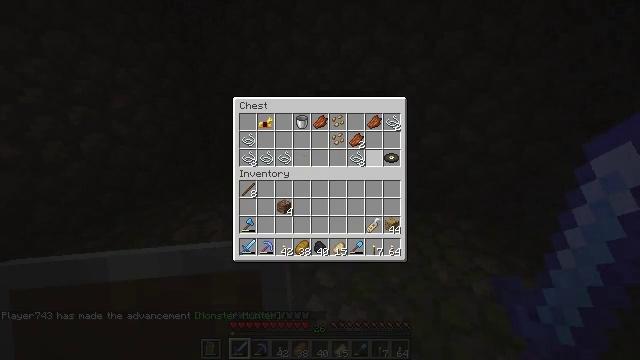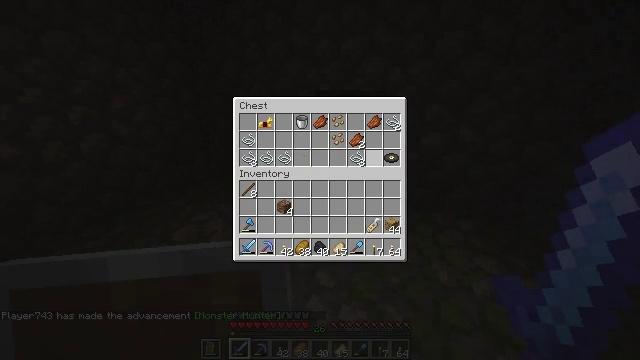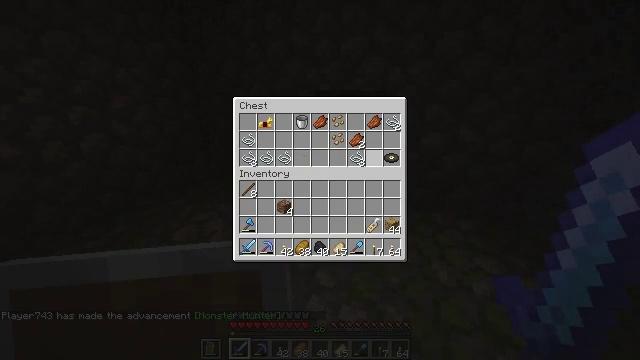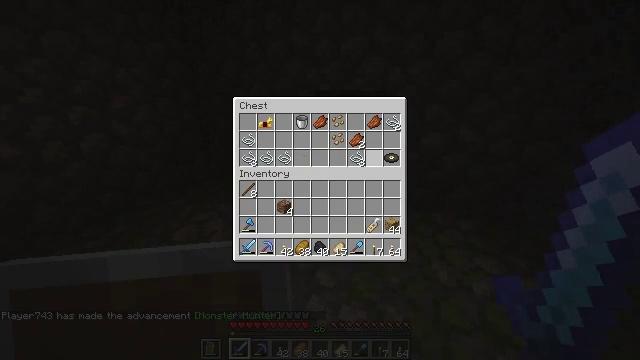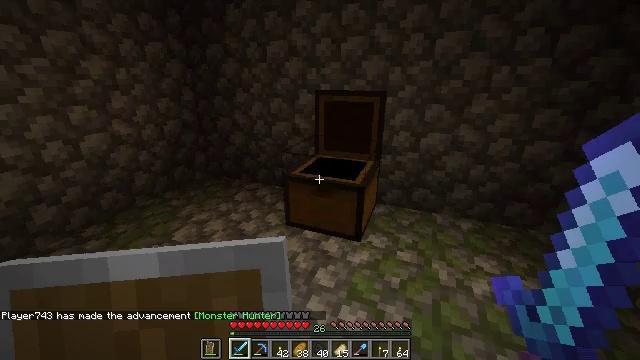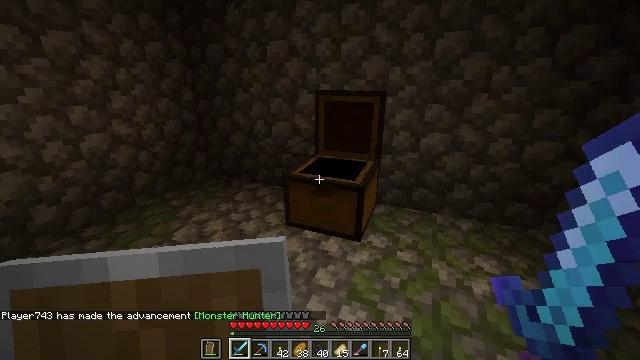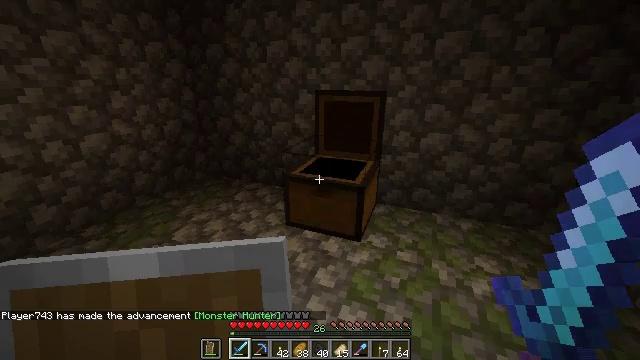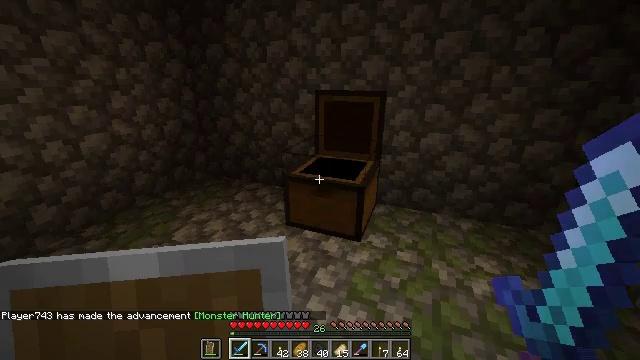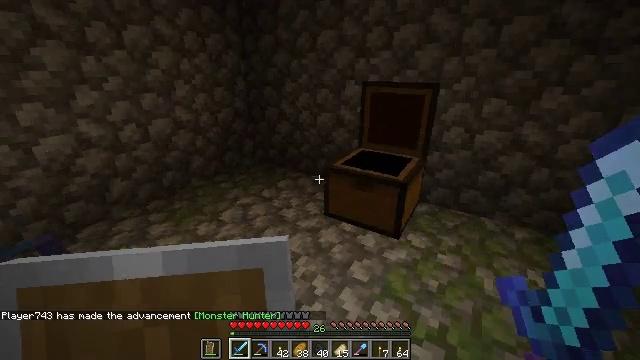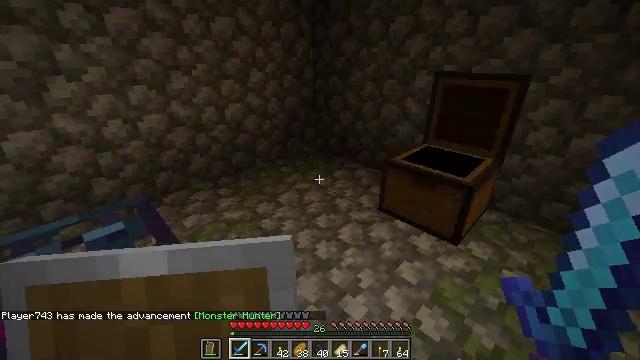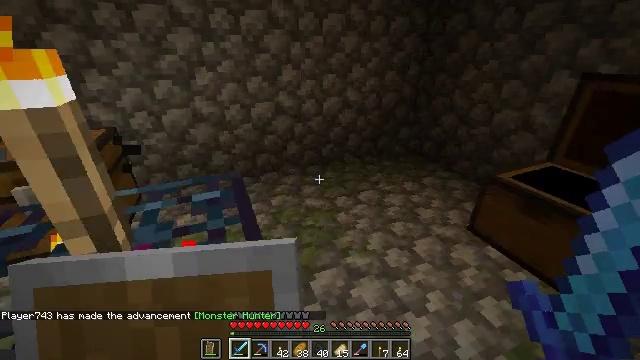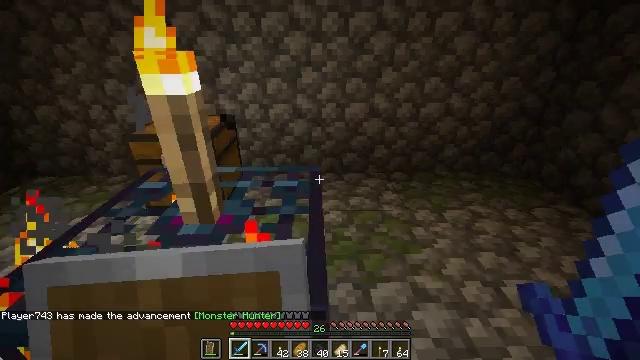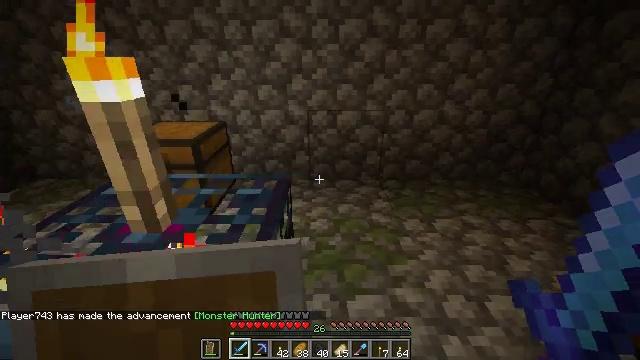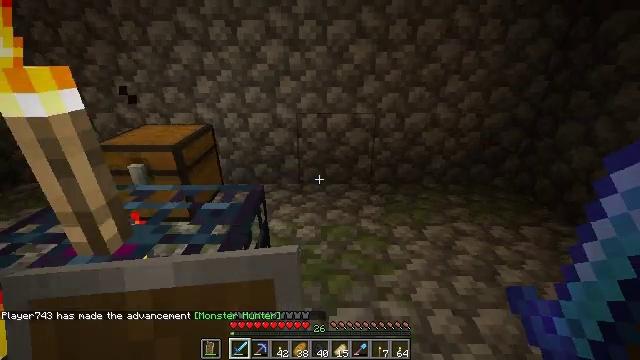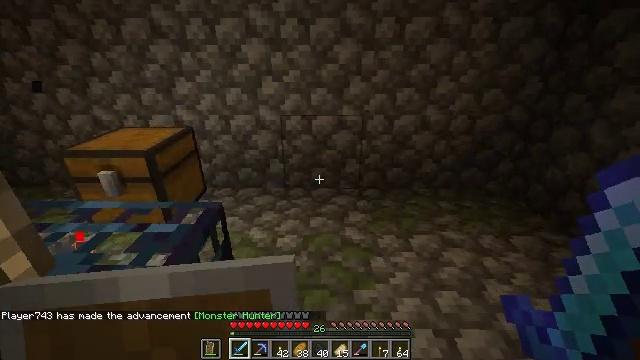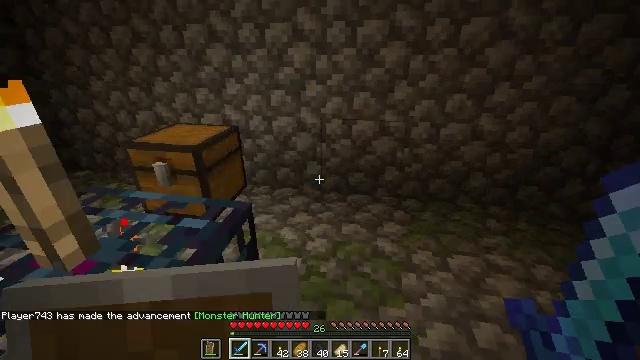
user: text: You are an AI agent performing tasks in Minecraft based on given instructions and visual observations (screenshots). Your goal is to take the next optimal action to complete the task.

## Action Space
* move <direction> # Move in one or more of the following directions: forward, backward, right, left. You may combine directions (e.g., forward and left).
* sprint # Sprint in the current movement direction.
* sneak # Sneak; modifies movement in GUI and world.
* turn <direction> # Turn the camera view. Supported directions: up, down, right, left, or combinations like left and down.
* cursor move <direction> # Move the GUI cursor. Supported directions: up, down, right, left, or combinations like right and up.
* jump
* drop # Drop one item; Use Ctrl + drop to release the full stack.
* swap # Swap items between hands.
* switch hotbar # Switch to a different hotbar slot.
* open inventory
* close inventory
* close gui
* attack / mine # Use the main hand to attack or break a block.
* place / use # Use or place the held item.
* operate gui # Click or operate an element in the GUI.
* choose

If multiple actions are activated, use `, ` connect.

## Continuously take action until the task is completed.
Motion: motion action
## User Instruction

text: Stop mobs spawning by breaking the spawner.
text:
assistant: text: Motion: no_op
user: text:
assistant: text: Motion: no_op
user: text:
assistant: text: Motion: no_op
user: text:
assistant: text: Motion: no_op
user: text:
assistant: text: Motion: close gui
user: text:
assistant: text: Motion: no_op
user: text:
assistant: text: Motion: no_op
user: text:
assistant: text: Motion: turn left and down
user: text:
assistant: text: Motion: turn left and down
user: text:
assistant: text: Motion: move right, turn left
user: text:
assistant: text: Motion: move right, turn left
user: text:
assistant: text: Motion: move forward and move right, turn left and up
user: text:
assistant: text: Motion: move forward and move right
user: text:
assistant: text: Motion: move forward and move right
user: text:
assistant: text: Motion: move forward and move right, turn left
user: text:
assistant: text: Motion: move forward, turn left and down
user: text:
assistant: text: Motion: move forward, turn left and down
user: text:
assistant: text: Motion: move forward, turn left
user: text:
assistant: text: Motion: move forward, turn left
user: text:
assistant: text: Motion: turn left
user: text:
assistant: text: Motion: use / place
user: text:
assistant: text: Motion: use / place
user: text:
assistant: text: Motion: use / place
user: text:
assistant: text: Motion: no_op
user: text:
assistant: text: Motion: no_op
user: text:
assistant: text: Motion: open gui
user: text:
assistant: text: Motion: no_op
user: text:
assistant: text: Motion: no_op
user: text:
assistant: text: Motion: cursor move right
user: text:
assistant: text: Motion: cursor move right